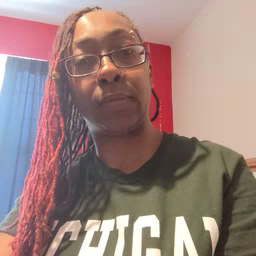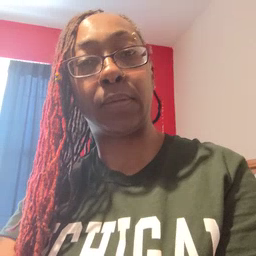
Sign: yourself